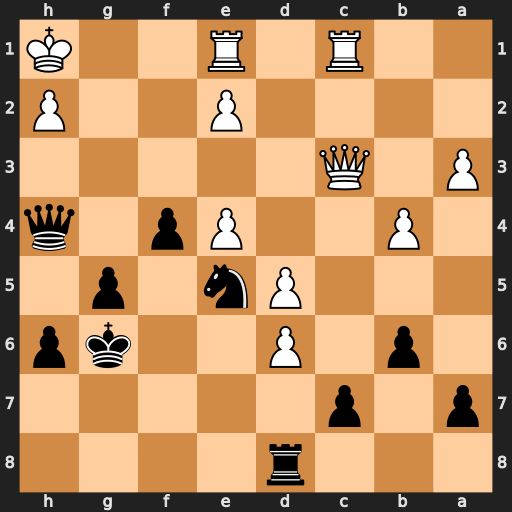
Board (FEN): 3r4/p1p5/1p1P2kp/3Pn1p1/1P2Pp1q/P1Q5/4P2P/2R1R2K
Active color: b
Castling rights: -
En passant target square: -
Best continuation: Ng4 h3 Ne3 Qxe3 fxe3